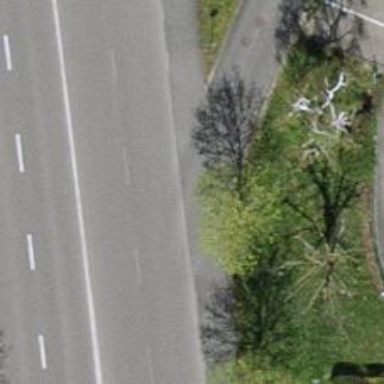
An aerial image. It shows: Asphalt footway with unmarked crossing.